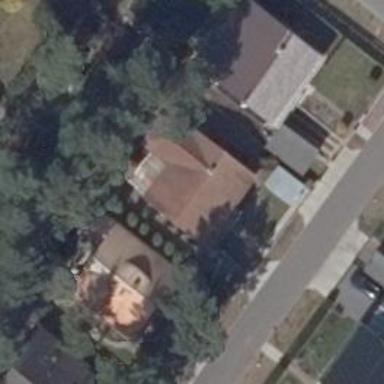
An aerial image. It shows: Residential building.